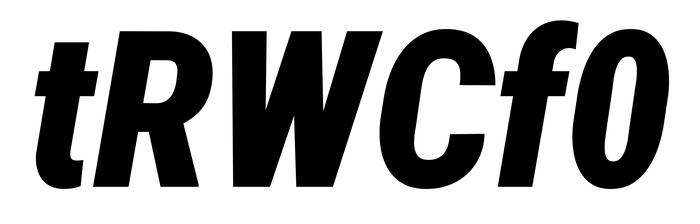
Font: Roboto-Italic_Condensed_Black_Italic